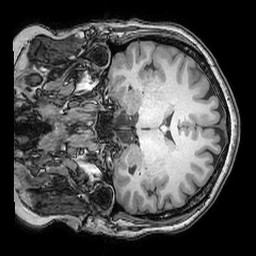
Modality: T1w
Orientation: coronal
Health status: ill
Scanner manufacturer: philips
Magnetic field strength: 3 T
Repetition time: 0.007 s
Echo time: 0.0035 s